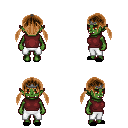
a pixel art fantasy rpg character, female body template, orc, green skin, maroon sleeveless shirt, white pants, brown twin-tailed hairstyle, iron tiara, black slippers, four views (front, back, left, right), 2x2 character sprite sheet, small pixel art, hard edges, no anti-aliasing